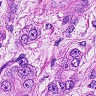
Metastatic tissue present: yes